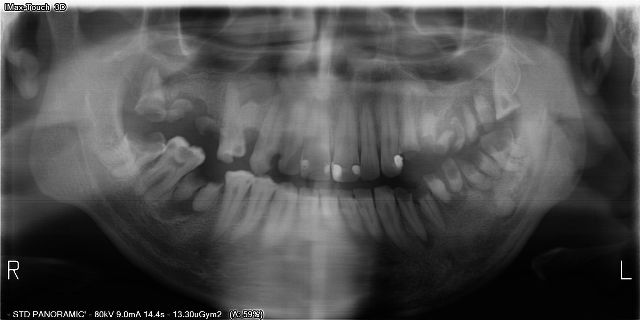
adult